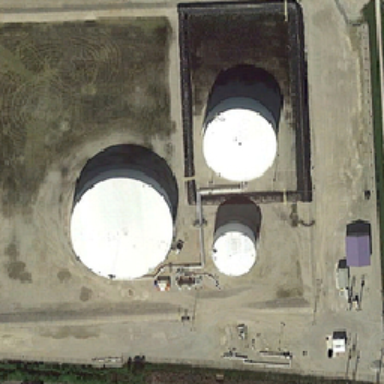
Three white cylindrical buildings of different sizes .